Question:
So as can be seen on the image when audio is loaded I am trying to set time it always defaults to 0 in chrome.
Works fine in Firefox.
Does anyone know why would this happen in Chrome
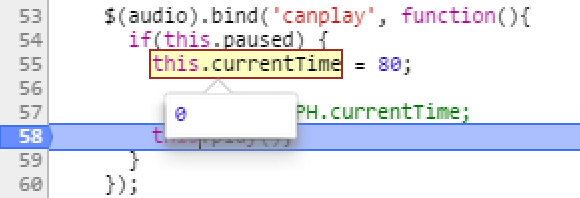
Answer: This was a bug in Chrome with wave files. I reported it to Chrome team and now its working as expected. Its not a real answer, but this is what happened.